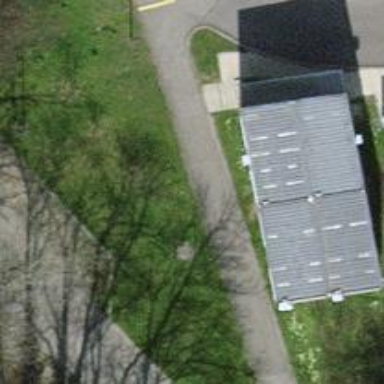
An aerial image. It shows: Garage building.